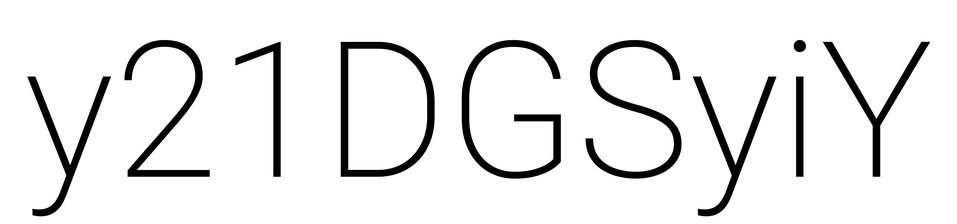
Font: Roboto_ExtraLight